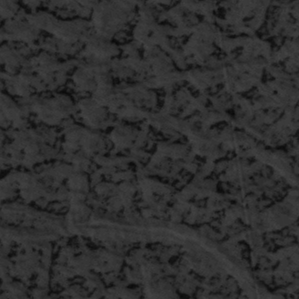
Label: frost